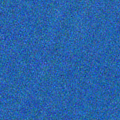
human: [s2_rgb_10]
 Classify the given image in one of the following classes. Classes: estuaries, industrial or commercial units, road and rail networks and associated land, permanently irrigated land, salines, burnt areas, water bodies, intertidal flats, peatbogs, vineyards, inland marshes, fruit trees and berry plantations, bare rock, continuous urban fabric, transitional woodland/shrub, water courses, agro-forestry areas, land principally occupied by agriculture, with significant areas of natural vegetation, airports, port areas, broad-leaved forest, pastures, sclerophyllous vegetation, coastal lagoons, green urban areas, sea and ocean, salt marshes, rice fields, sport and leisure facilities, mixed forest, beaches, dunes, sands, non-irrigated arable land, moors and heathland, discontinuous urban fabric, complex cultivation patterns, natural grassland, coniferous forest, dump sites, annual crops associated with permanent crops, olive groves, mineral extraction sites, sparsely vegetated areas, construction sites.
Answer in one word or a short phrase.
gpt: sea and ocean